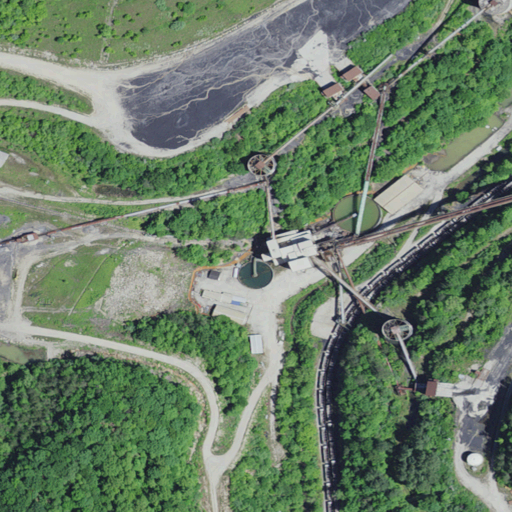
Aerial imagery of valley in Kentucky named Big Hollow containing deciduous forest, grassland, barren land, medium intensity development, mixed forest, high intensity development, pasture, low intensity development, shrub, open development, and open water